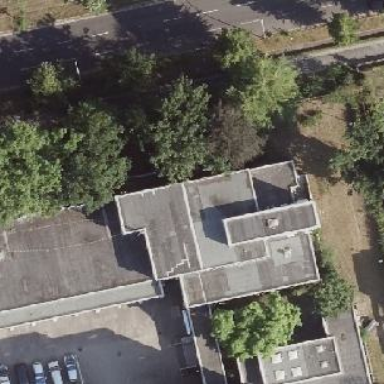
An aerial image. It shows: Part of building is shown in the image.